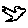
Label: bird